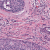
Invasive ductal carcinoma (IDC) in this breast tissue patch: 1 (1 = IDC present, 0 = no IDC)